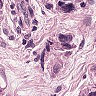
Metastatic tissue present: yes